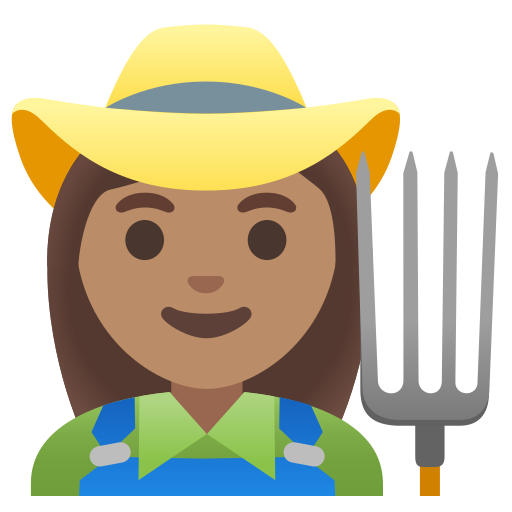
Emoji: 👩🏽‍🌾